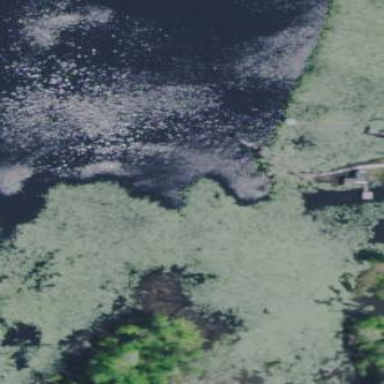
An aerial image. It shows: Lake with natural water.